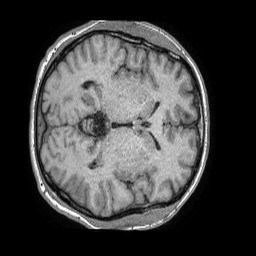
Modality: T1w
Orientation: axial
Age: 47
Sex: male
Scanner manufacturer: philips
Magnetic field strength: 1.5 T
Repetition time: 0.007746 s
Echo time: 0.003565 s